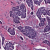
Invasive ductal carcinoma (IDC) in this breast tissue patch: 1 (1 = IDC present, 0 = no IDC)